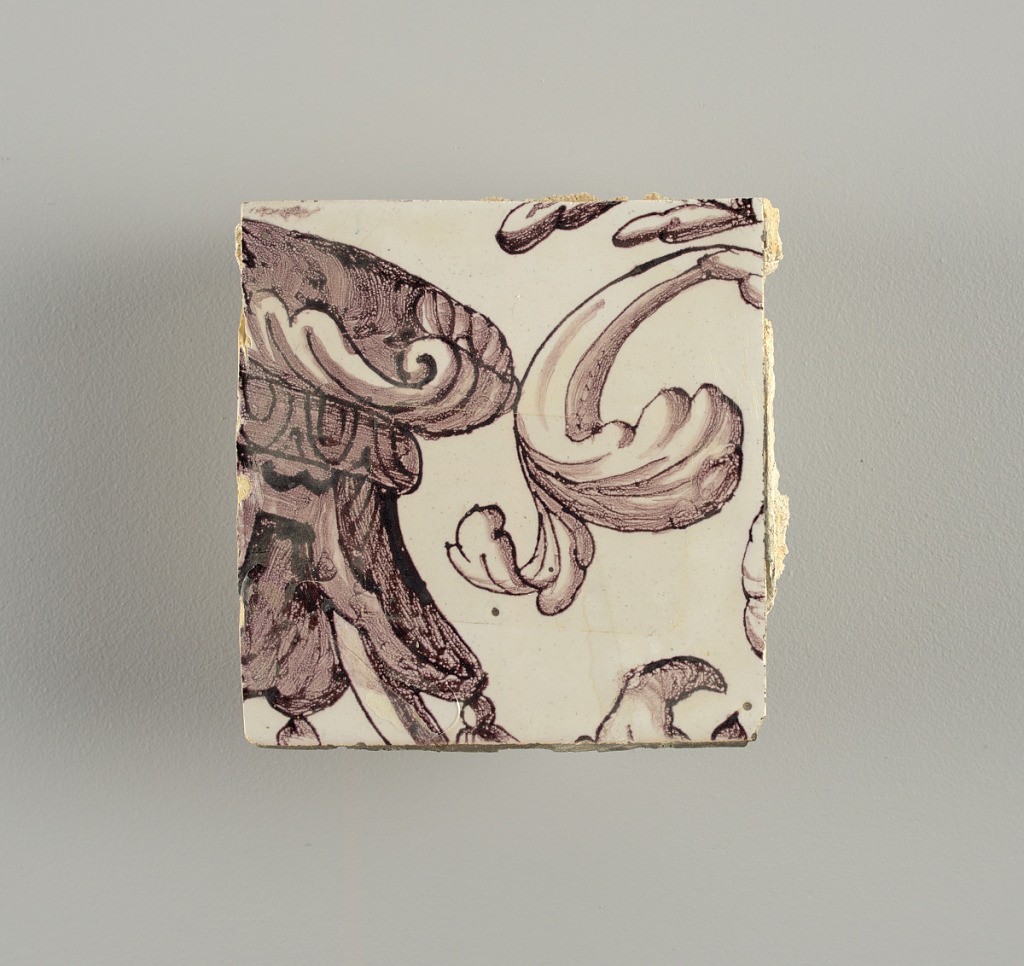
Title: Wall facing
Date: ca. 1725
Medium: Tin-glazed earthenware, underglaze
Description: Horizontal rectangle.  Thirty-seven tiles wide and twenty-one high with opening for door or window nineteen and one-half tiles high and twelve wide.  To left and right of opening, centered canopy above. Left, woman representing Hope, right, a sculputure urn.  Centered above opening, a mascaron.  Arabesque design of foliage.